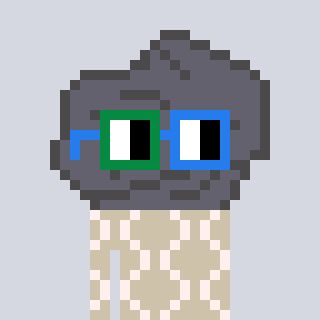
a pixel art character with square green and blue glasses, a rock-shaped head and a bege-colored body on a cool background